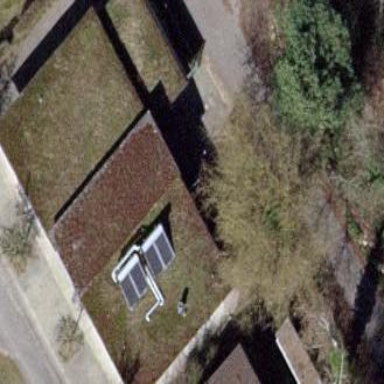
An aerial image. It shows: Building with toilets inside.